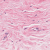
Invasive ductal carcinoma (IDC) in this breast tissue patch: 0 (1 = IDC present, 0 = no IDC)